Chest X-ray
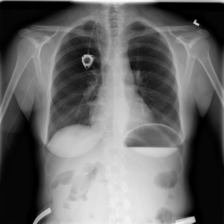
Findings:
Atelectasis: negative
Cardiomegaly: negative
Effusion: negative
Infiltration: negative
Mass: negative
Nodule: negative
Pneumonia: negative
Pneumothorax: negative
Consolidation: negative
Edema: negative
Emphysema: negative
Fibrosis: negative
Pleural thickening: negative
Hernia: negative